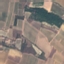
Label: PermanentCrop